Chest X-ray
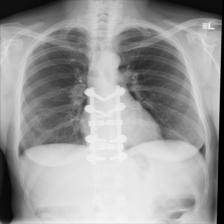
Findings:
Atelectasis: negative
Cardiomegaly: negative
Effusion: negative
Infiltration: negative
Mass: negative
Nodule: negative
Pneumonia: negative
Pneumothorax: negative
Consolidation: negative
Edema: negative
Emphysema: negative
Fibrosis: negative
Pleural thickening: negative
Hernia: negative